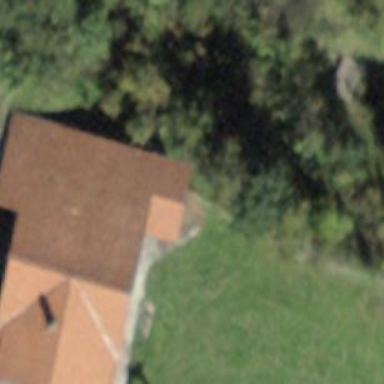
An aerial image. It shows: Farm building.